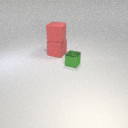
large red rubber cube to the left of small green metal cube